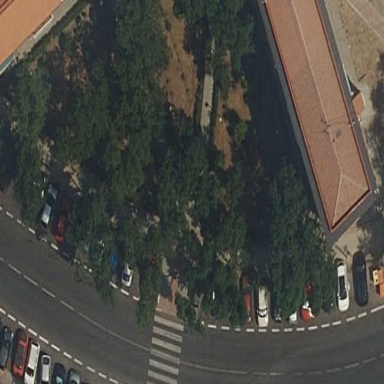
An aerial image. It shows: Garden with kerb border.